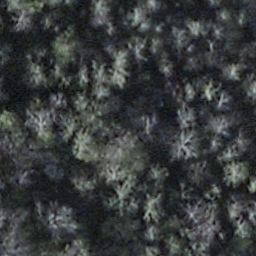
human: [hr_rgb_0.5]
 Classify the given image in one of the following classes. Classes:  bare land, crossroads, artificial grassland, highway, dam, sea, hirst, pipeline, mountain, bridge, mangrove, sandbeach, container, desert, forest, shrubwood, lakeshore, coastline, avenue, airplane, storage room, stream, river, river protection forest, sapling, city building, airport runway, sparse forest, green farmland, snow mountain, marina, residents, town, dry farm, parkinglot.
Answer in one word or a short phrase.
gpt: shrubwood